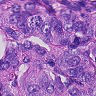
Metastatic tissue present: yes